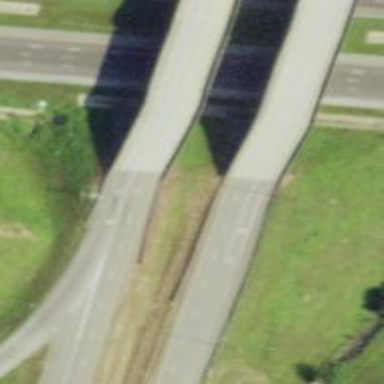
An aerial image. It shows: Primary highway with asphalt surface and dual carriageway.